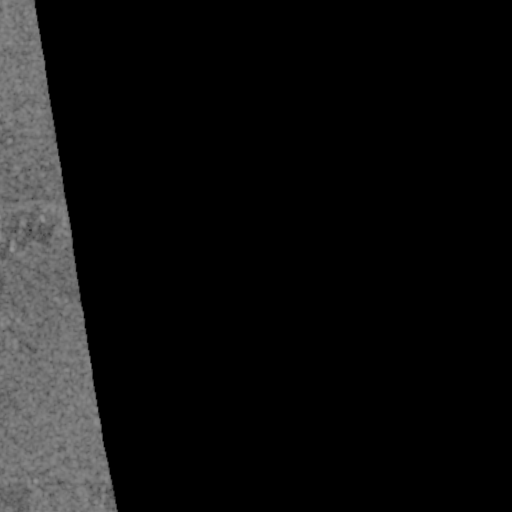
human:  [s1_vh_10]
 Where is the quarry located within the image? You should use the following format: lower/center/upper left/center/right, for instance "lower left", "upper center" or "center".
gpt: The quarry is located in the lower right of the image.
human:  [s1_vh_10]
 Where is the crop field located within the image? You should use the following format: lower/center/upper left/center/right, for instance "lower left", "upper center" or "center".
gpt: There is no crop field in the image.

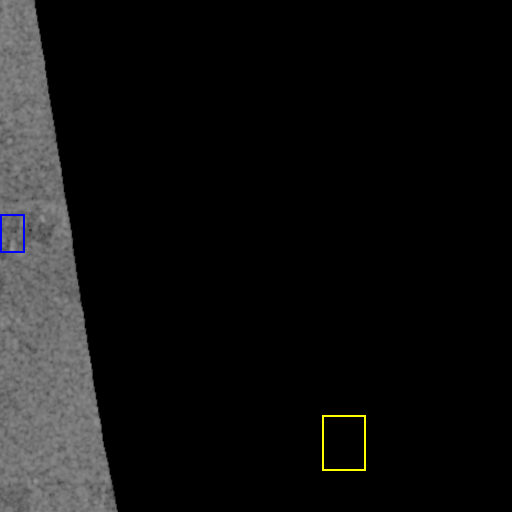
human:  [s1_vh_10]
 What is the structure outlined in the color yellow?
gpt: The structure outlined in yellow is a quarry.
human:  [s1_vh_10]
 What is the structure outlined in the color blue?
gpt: The structure outlined in blue is a building.
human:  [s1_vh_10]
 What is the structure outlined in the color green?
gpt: There is no green outline.